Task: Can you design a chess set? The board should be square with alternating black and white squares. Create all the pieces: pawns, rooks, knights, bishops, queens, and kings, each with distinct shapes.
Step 4908:
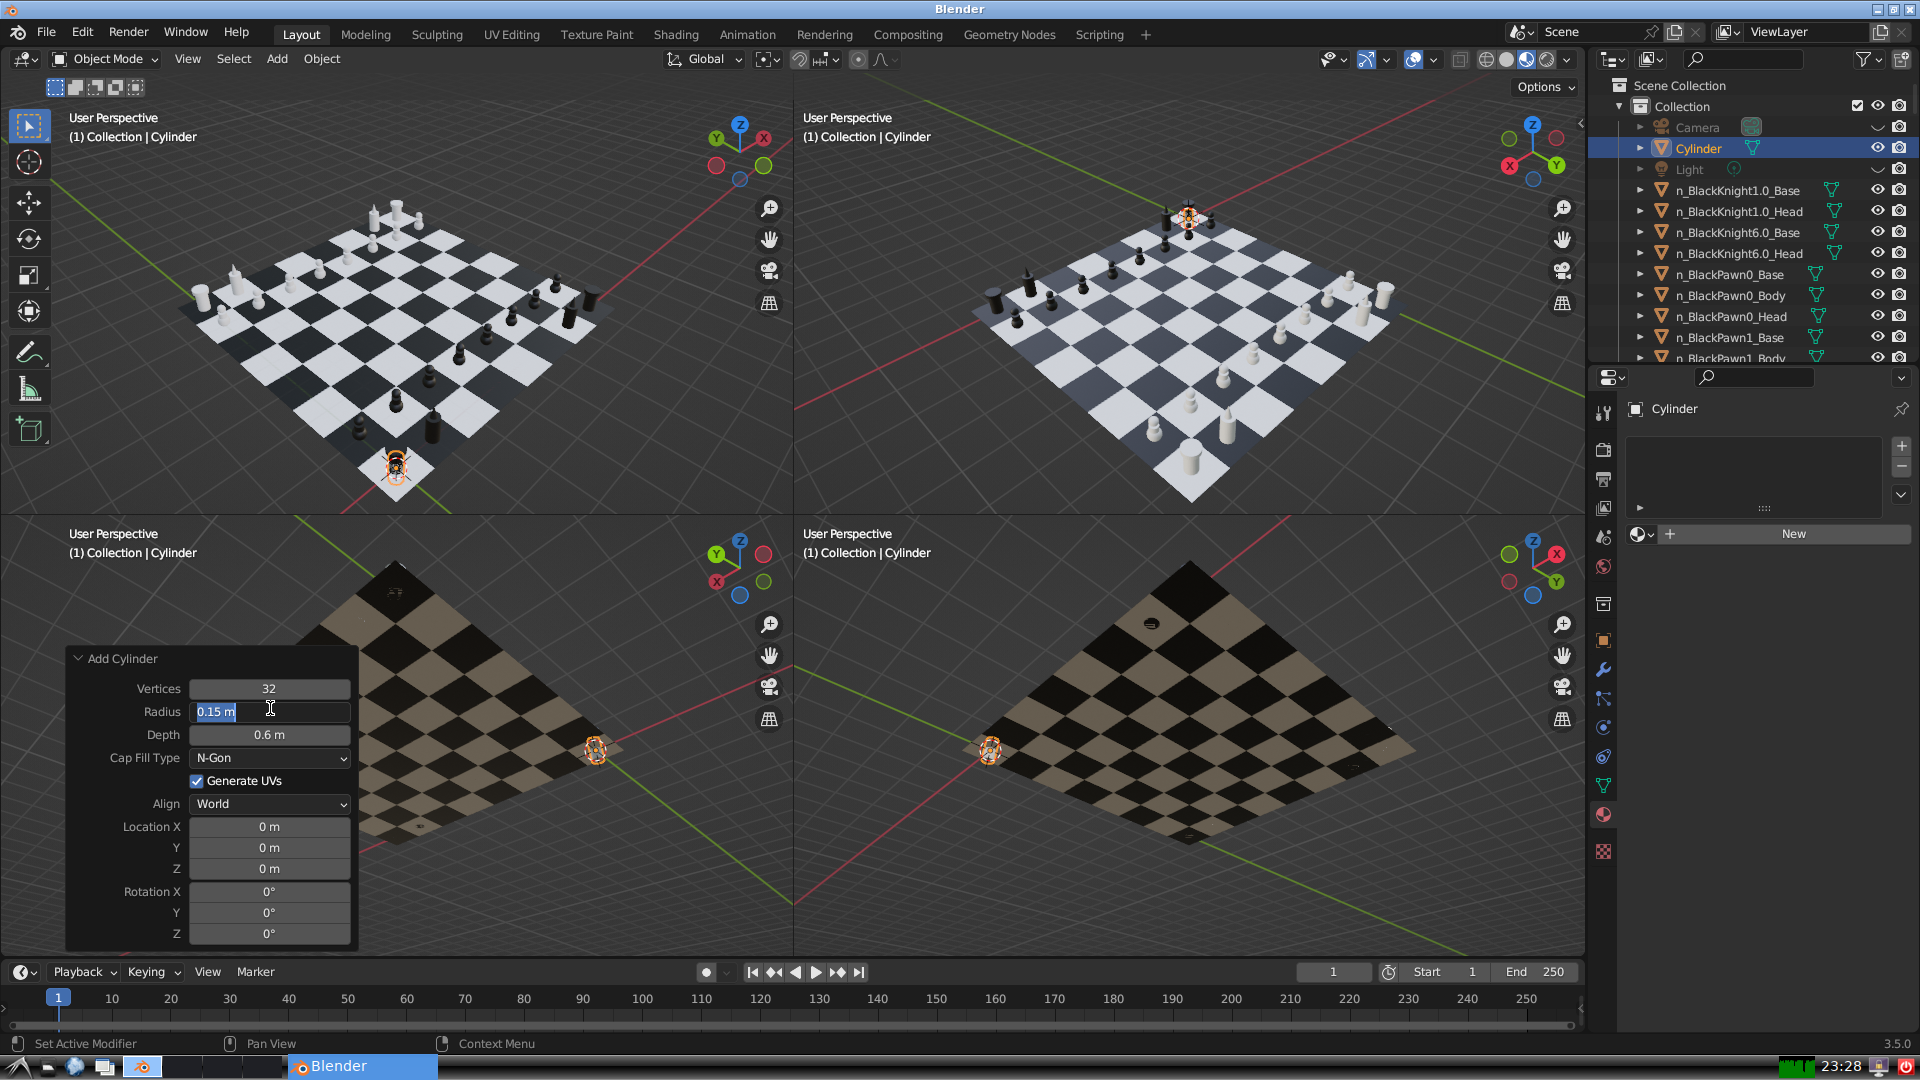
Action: input_text: 0.15